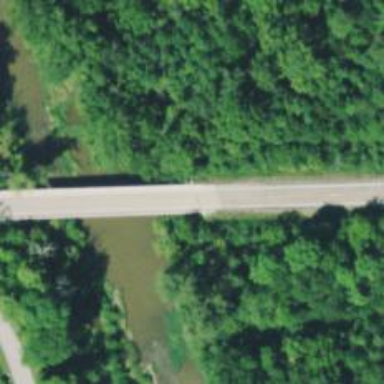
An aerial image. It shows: Secondary road with bridge.